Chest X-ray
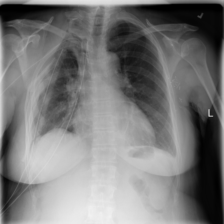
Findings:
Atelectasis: negative
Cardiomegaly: negative
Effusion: negative
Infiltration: negative
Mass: negative
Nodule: negative
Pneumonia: negative
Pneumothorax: negative
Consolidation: negative
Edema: negative
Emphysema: negative
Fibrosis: negative
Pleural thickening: negative
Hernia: negative